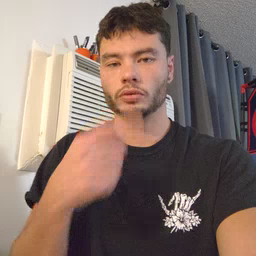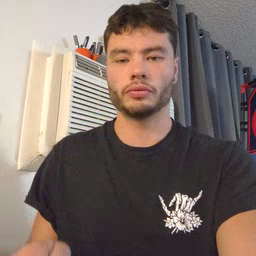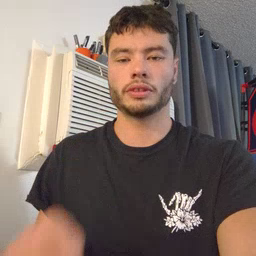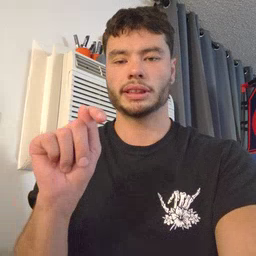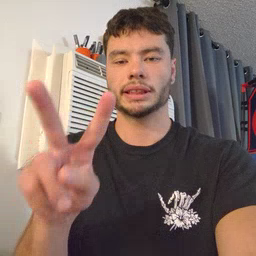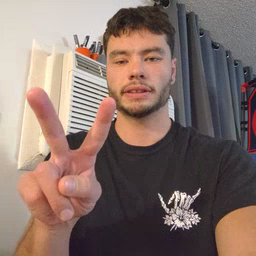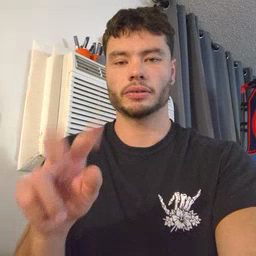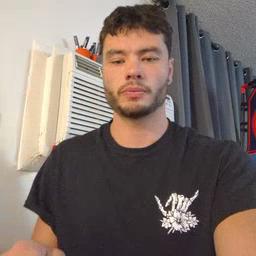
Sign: TV